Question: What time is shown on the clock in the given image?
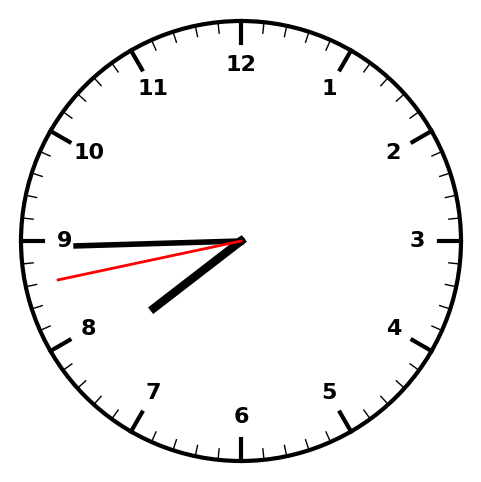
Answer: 07:44:43